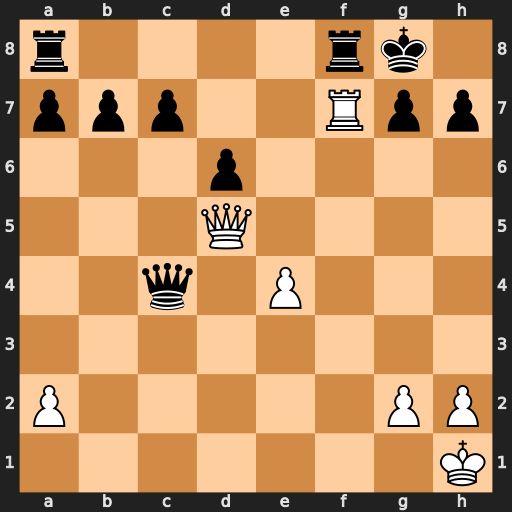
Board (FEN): r4rk1/ppp2Rpp/3p4/3Q4/2q1P3/8/P5PP/7K
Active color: w
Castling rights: -
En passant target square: -
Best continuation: Rxf8+ Kxf8 Qxc4